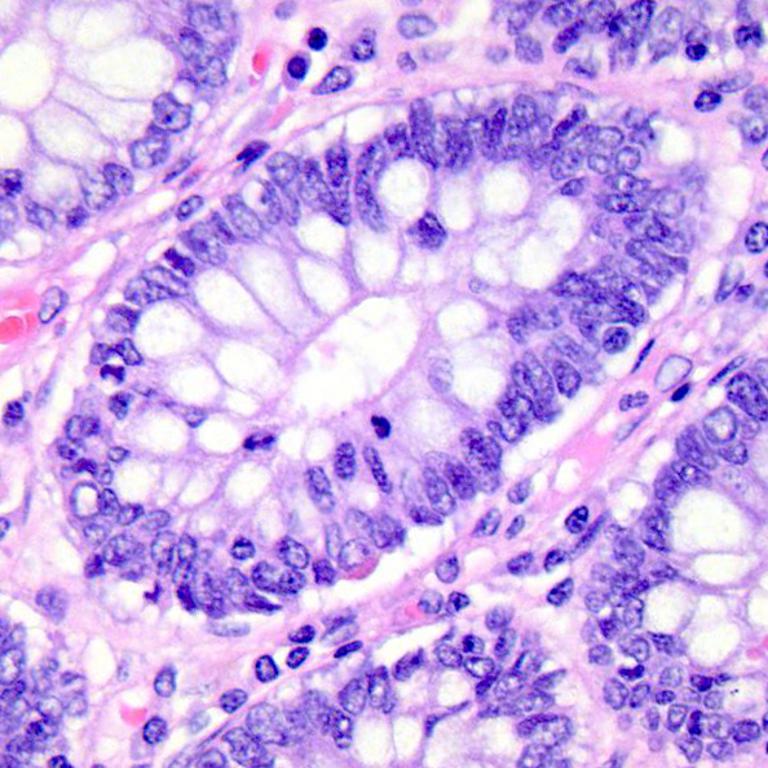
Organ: colon
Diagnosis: benign